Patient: sex M, age 29
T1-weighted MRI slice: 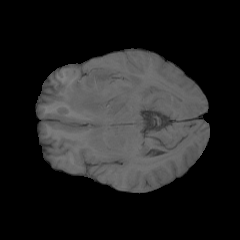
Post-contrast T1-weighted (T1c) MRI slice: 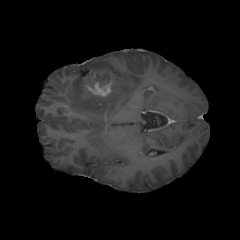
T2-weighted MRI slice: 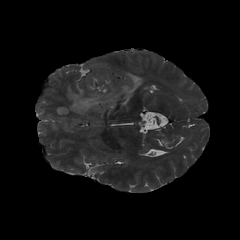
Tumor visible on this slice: yes
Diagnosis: Glioblastoma, IDH-wildtype
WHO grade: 4